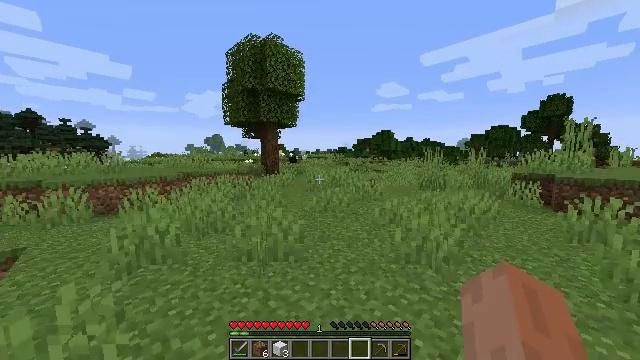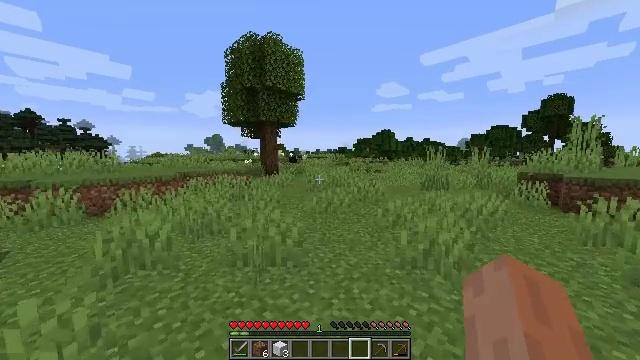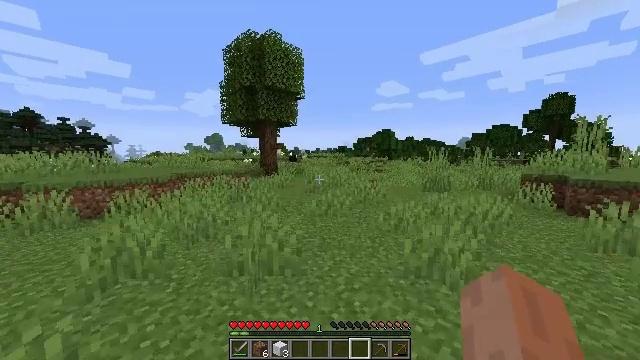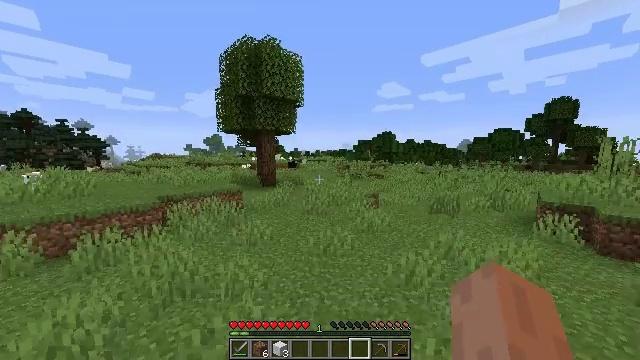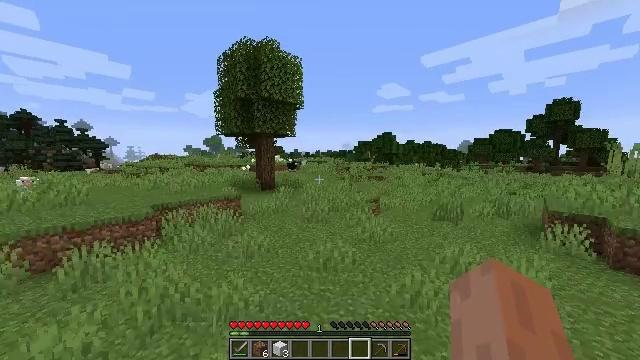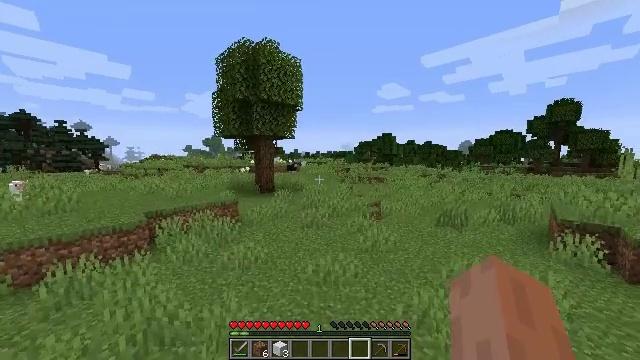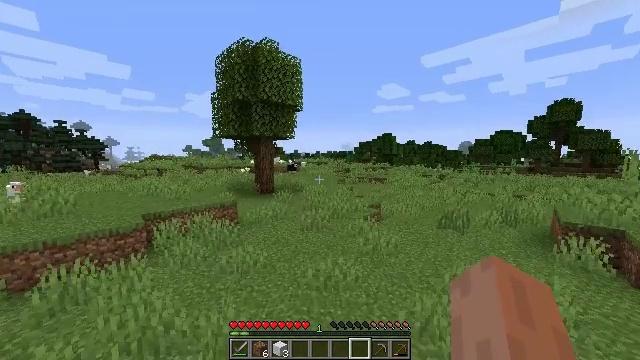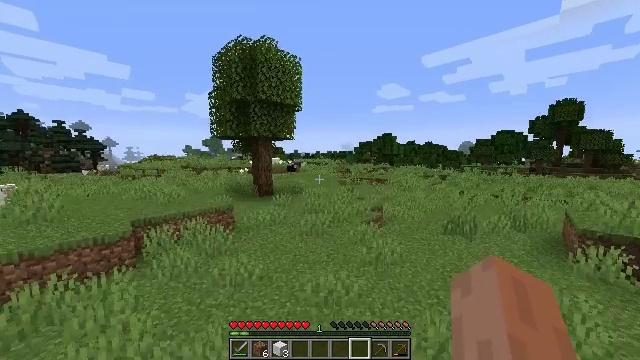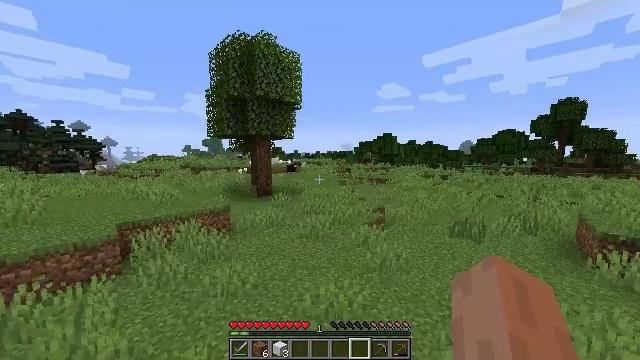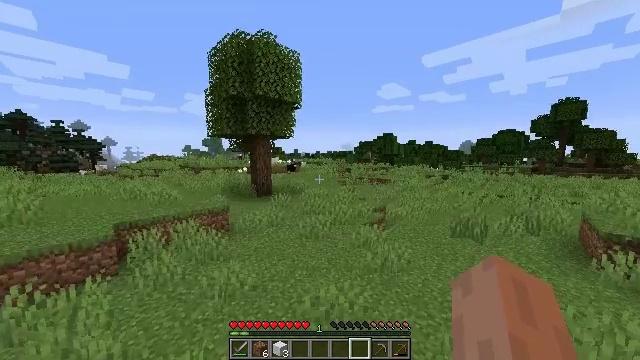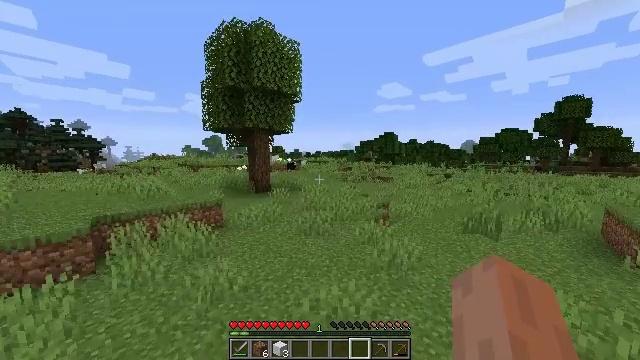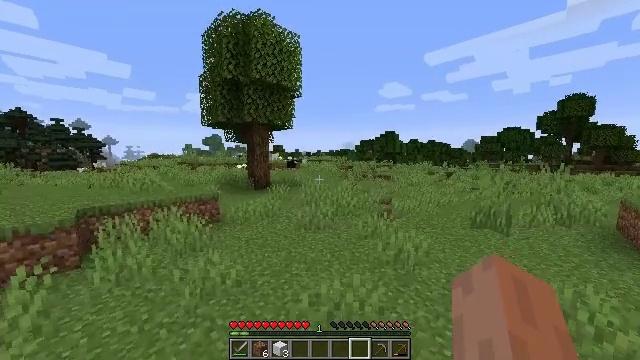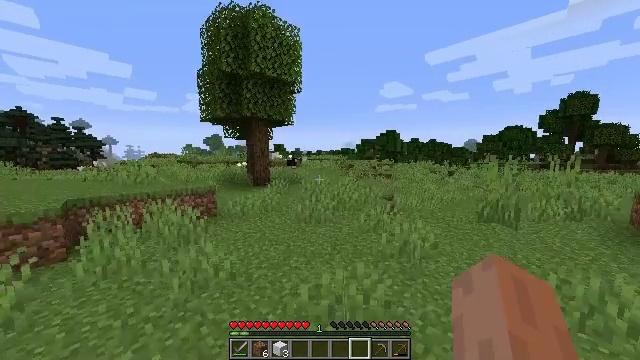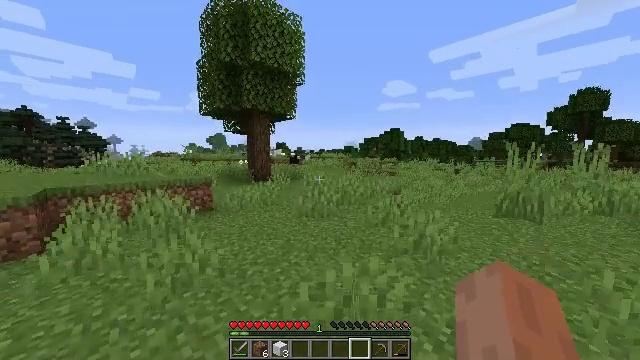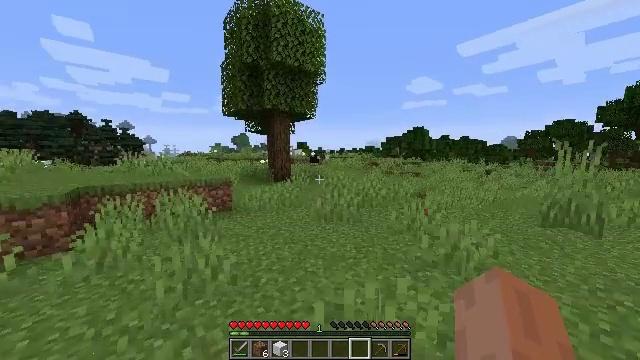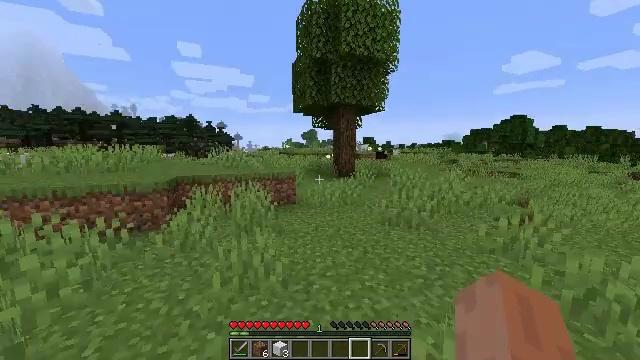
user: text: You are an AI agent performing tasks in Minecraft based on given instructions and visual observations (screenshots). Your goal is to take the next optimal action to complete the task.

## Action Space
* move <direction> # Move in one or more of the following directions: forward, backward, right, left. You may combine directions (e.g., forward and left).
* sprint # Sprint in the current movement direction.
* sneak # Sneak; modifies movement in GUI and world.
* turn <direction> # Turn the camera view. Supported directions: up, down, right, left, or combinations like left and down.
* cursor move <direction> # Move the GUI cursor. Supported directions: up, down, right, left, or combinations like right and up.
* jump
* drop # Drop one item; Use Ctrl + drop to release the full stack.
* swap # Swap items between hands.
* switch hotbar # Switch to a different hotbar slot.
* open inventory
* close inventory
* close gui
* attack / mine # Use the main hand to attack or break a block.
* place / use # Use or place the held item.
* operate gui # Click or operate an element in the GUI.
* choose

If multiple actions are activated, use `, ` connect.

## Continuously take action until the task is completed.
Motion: motion action
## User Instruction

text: Craft cooked mutton with raw mutton and coal in the furnace.
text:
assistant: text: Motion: move forward
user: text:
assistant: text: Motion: move forward, jump
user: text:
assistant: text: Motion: move forward, jump
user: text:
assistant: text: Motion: move forward, jump
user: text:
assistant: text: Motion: move forward, jump
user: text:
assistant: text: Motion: move forward, jump
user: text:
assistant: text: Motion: move forward, jump
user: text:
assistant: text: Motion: move forward, jump
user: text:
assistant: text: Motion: move forward, jump
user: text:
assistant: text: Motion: move forward
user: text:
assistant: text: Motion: move forward
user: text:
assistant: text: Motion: move forward
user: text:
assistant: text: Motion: move forward
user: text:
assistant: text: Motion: move forward, turn left
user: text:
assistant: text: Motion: move forward, turn left and down
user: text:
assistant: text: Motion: move forward, turn left and down
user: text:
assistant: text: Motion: move forward, turn left
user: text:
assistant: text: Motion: move forward, turn left
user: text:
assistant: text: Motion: move forward
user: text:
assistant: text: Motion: move forward
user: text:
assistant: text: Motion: move forward
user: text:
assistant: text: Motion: move forward
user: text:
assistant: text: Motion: move forward
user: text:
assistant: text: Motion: move forward, turn right and down
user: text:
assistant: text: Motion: move forward, turn right and down
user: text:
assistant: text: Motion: move forward, turn right
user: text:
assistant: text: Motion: move forward, turn right
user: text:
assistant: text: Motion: move forward
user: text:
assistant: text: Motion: move forward
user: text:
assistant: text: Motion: move forward